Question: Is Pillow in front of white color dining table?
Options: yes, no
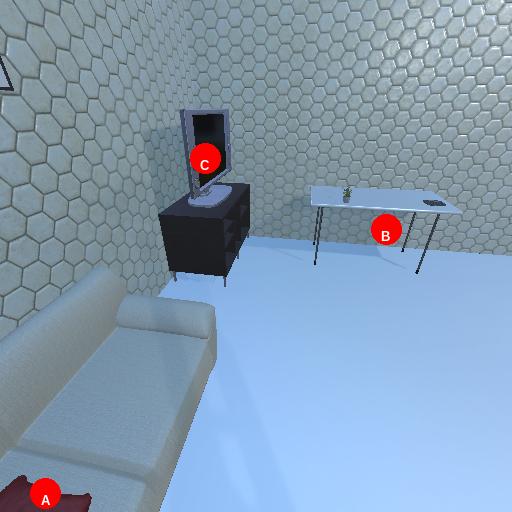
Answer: yes